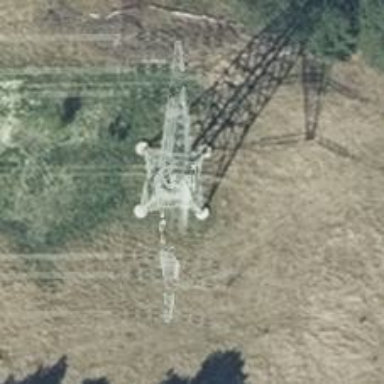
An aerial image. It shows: Three power lines with cables.